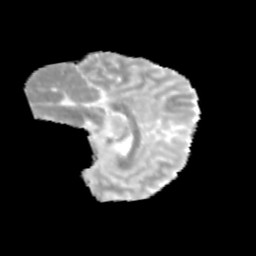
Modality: MD
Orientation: sagittal
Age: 10
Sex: male
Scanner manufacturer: siemens
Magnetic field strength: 3 T
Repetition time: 3.8 s
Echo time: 0.07 s